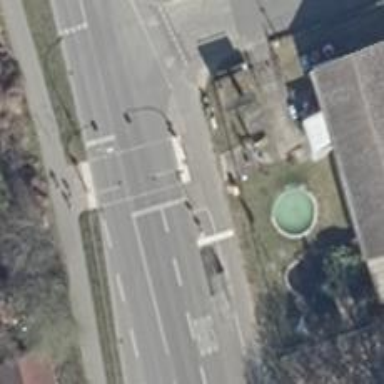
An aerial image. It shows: Road with traffic signals controlling the flow of traffic.